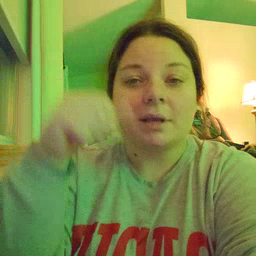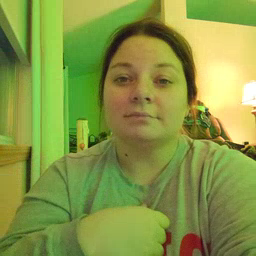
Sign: donkey